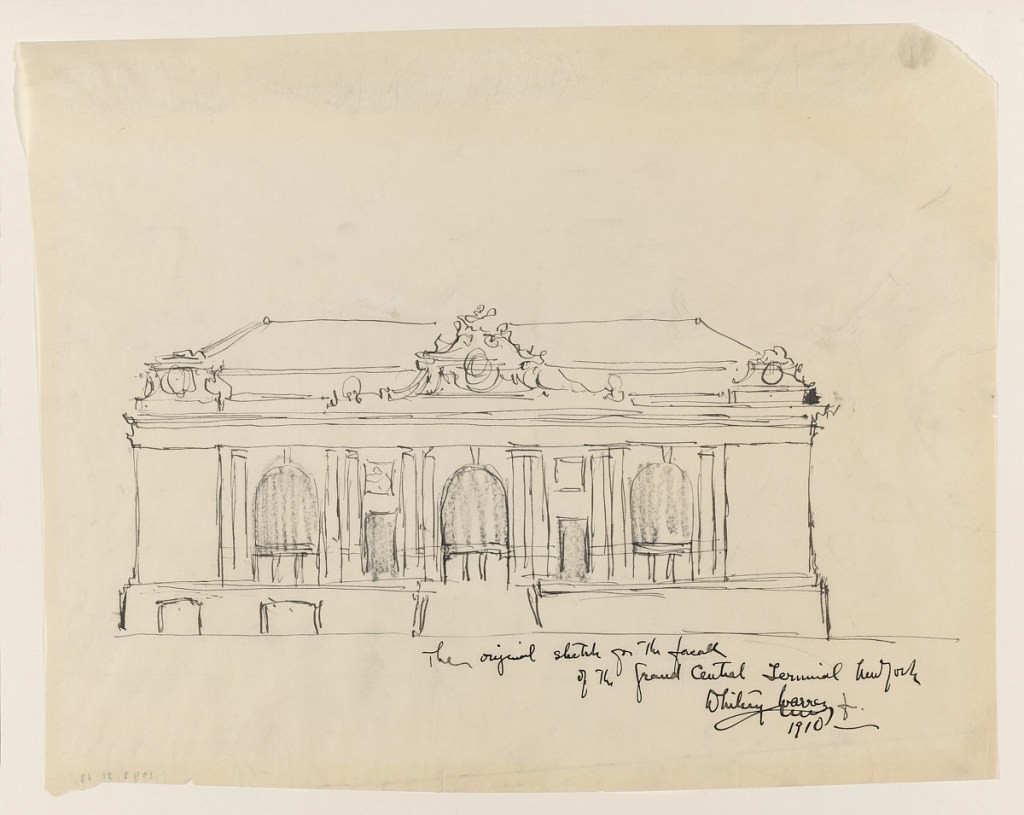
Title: Grand Central Terminal, New York, NY: Design for Façade
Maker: Whitney Warren Jr., American, 1864–1943
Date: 1910
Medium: Pen and black ink, graphite on cream tracing paper
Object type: Drawing
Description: South facade of lower and upper story, with stairway leading up to the main entrance at center.  Five bays, alternately of different sizes, are placed between the corner projections. Roof ornamentation suggested at upper center of upper story.